Question: I am trying to import user's facebook friends in a div. 'Friend Divs' are not positioned properly. They are jumbling around based on length of the name.
'''
Note:I was not able to show full name of friends because it was hard to fit in a small Friend Div.
'''
'''
#jfmfs-friend-container {
overflow:scroll;
overflow-x: hidden;
-ms-overflow-x: hidden;
width:100%;
height:7.6em;
color: #333;
background-color: #F7F7F7;
padding-top: 10px;
}
.jfmfs-friend {
cursor:pointer;
float:left;
height:3em;
width:12em;
font-size:11px;
overflow:hidden;
display:inline-block;
margin-bottom: 0.40em;
}
.friend-name {
padding-left: 5px;
width: 60px;
font-weight: bold;
color: #000;
font-size: 12px;
}
.friend-checkbox {
position: relative;
vertical-align:middle;
margin: 0px 0px 0px;
}
.friend-img {
padding-left: 5px;
width: 28px;
height: 28px;
}
'''
'''
<div id="jfmfs-friend-container">
<div class="jfmfs-friend " id="<PHONE>"><input class="friend-checkbox" type="checkbox"><img src="//graph.facebook.com/000000000/picture" class="friend-img"><span class="friend-name">hhhhhHy uuuu</span></div>
<div class="jfmfs-friend " id="<PHONE>"><input class="friend-checkbox" type="checkbox"><img src="//graph.facebook.com/<PHONE>/picture" class="friend-img"><span class="friend-name">hhhhhHy uuuu</span></div>
<div class="jfmfs-friend " id="<PHONE>"><input class="friend-checkbox" type="checkbox"><img src="//graph.facebook.com/<PHONE>/picture" class="friend-img"><span class="friend-name">hhhhhHy uuuu</span></div>
<div class="jfmfs-friend " id="<PHONE>"><input class="friend-checkbox" type="checkbox"><img src="//graph.facebook.com/<PHONE>/picture" class="friend-img"><span class="friend-name">hhhhhHy uuuu</span></div>
<div class="jfmfs-friend " id="<PHONE>"><input class="friend-checkbox" type="checkbox"><img src="//graph.facebook.com/<PHONE>/picture" class="friend-img"><span class="friend-name">hhhhhHy uuuu</span></div>
<div class="jfmfs-friend " id="<PHONE>"><input class="friend-checkbox" type="checkbox"><img src="//graph.facebook.com/<PHONE>/picture" class="friend-img"><span class="friend-name">hhhhhHy uuuu</span></div>
</div>
'''

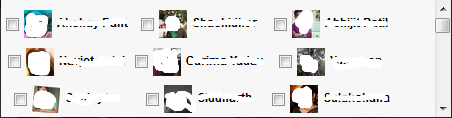
Answer: Try adding 'display:inline-block;' to '.friend-name'
like this- <URL>
'''
.friend-name {
display:inline-block;
padding-left: 5px;
width: 70px;
font-weight: bold;
color: #000;
font-size: 12px;
}
'''